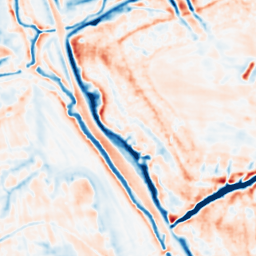
Category: multiscale
Decomposition family: dog
Decomposition parameters: sigma_low: 1
sigma_high: 5
Upsampling method: sinc_blackman
Upsampling parameters: scale: 8
kernel_size: 16
Upsampling scale: 8